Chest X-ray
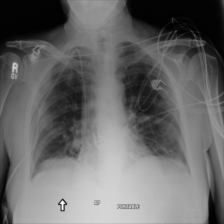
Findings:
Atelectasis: positive
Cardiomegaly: negative
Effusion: negative
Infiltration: negative
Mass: negative
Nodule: negative
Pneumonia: negative
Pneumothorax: negative
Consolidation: negative
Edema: negative
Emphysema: negative
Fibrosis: negative
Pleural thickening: negative
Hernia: negative